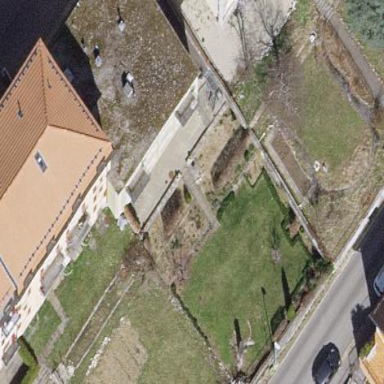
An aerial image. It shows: Flat-roofed apartment building.